Interaction volume radius: 5 \u00c5
Interaction volume height: 10 \u00c5
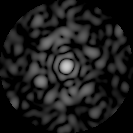
Disorder parameter: 0.7971